Interaction volume radius: 10 \u00c5
Interaction volume height: 15 \u00c5
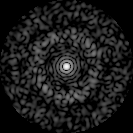
Disorder parameter: 0.8296